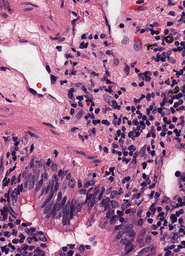
Tumor epithelial tissue: yes
Tumor-associated stroma tissue: yes
Normal tissue: no